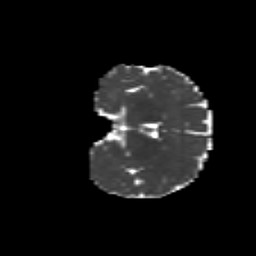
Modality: MD
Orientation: coronal
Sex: female
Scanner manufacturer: siemens
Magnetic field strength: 3 T
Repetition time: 5 s
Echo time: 0.071 s